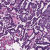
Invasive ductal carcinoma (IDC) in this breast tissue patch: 1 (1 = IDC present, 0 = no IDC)